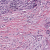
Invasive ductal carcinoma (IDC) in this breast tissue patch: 1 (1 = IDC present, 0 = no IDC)